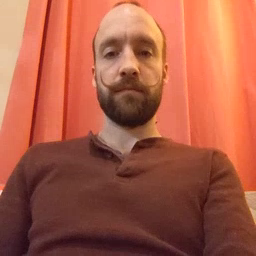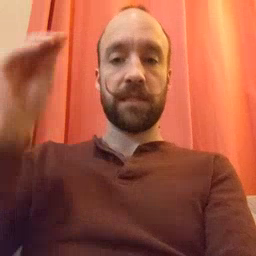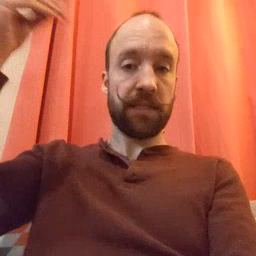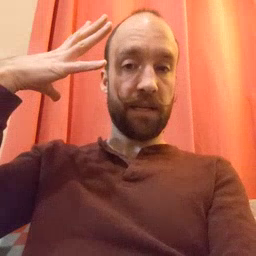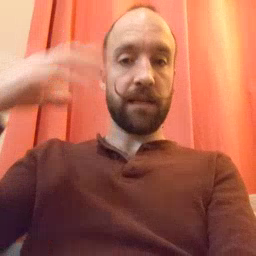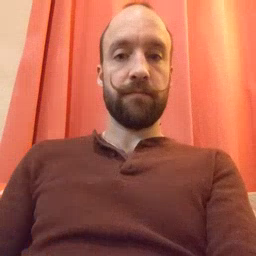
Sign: sun